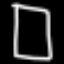
Label: square